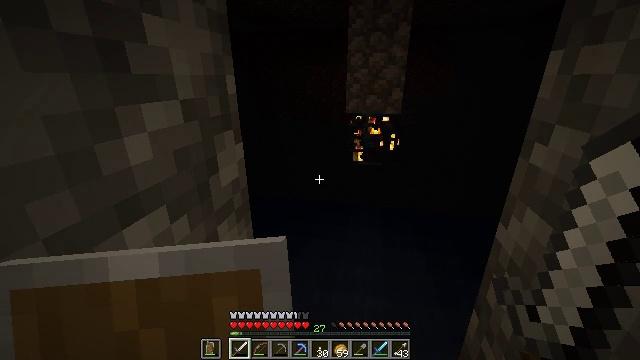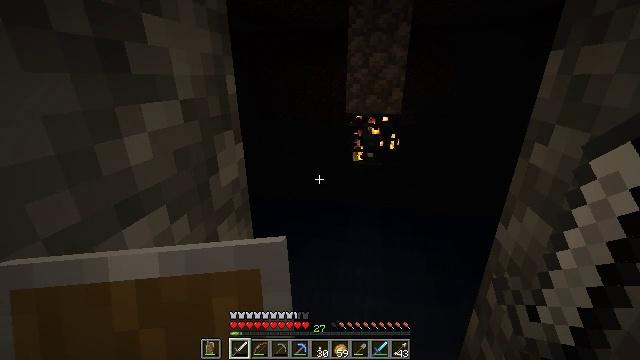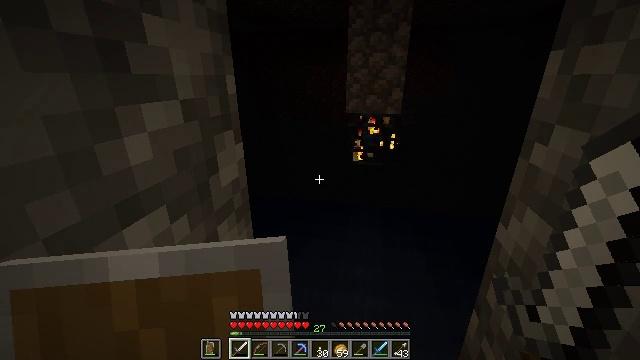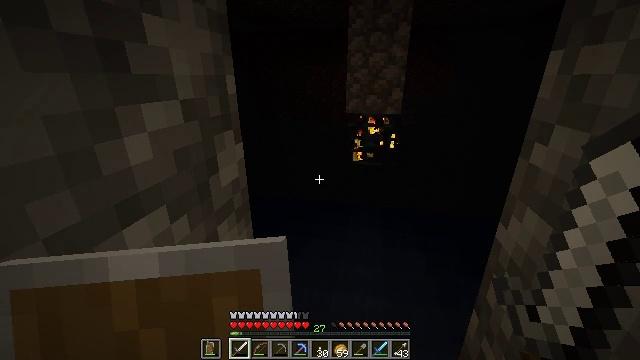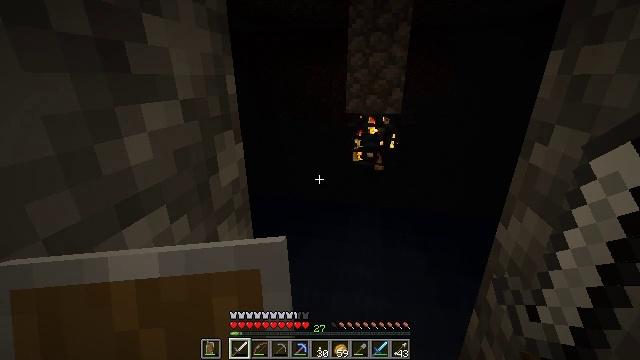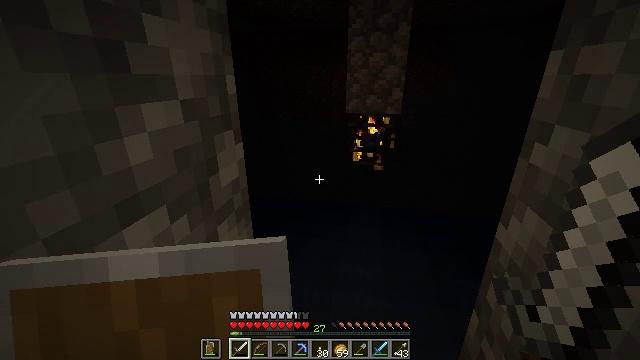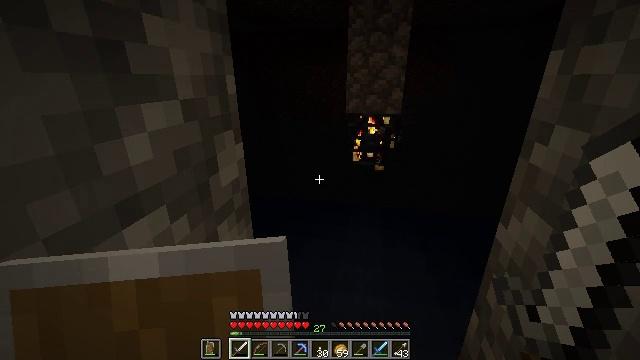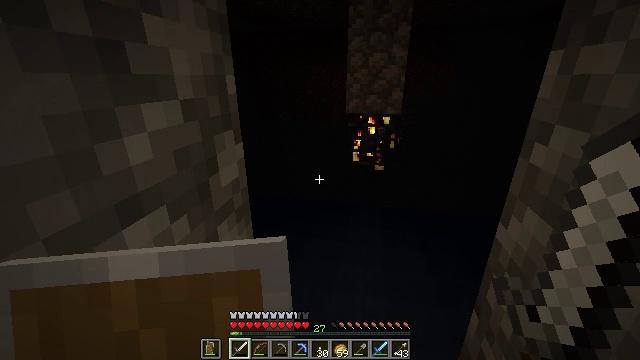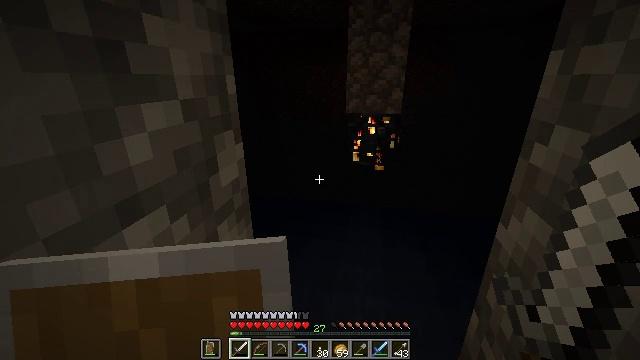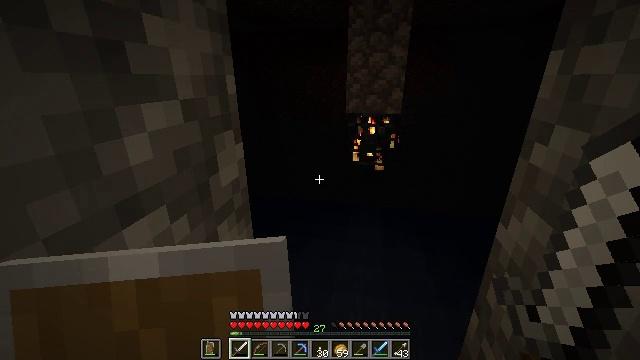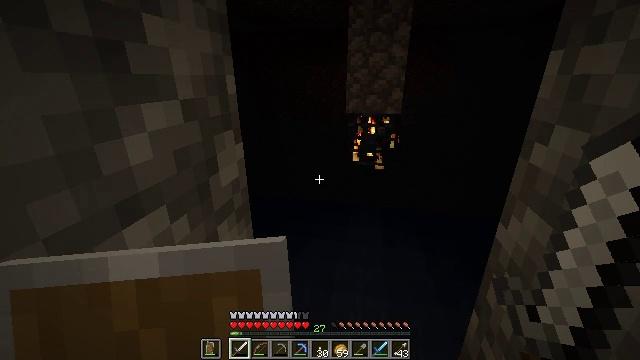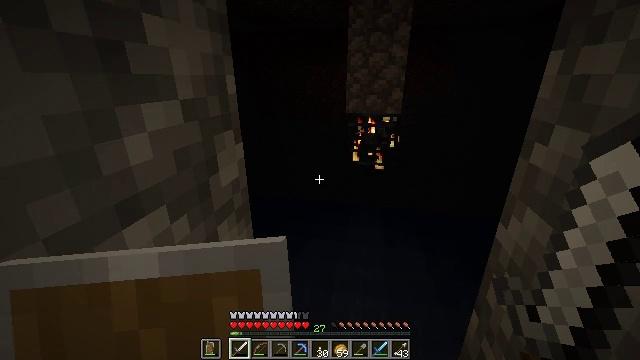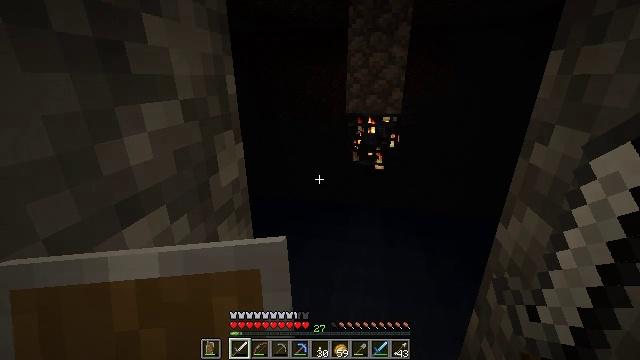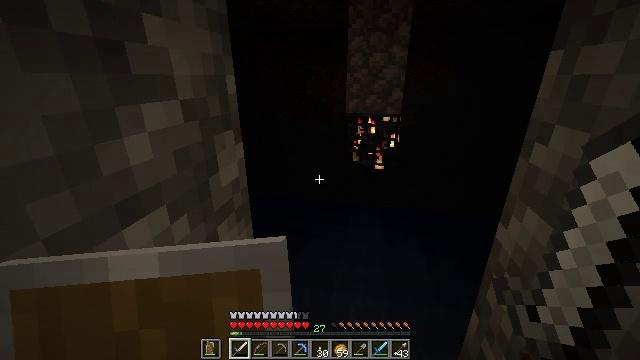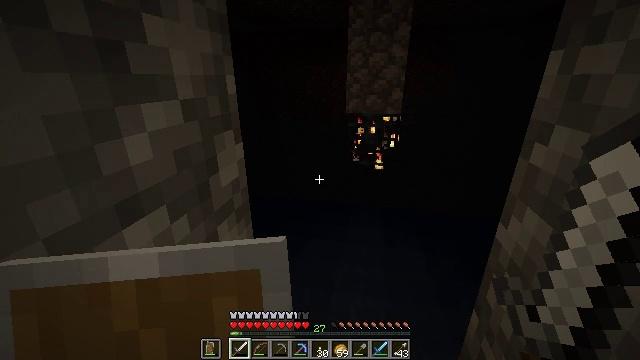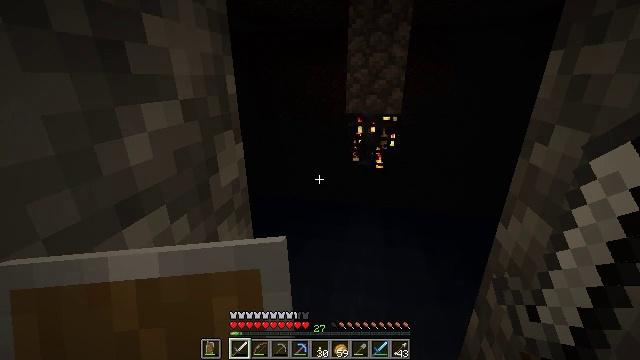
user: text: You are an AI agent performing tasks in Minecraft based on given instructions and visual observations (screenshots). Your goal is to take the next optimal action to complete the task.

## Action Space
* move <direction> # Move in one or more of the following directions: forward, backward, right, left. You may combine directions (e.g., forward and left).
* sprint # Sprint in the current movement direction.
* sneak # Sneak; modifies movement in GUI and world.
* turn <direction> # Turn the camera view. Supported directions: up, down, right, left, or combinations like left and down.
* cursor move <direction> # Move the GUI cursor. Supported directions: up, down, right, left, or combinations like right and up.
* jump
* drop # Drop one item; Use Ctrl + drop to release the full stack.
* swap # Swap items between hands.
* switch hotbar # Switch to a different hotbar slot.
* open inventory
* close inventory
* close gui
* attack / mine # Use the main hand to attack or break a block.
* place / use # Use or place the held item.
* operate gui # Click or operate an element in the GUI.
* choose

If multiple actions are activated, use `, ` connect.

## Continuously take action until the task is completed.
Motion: motion action
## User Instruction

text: Remove an iron sword from the inventory.
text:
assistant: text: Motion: no_op
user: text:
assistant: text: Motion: no_op
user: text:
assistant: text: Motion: no_op
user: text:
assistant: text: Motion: no_op
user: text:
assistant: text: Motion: no_op
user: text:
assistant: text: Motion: no_op
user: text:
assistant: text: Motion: no_op
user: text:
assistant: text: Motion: no_op
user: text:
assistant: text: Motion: no_op
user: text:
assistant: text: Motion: no_op
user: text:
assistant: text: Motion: no_op
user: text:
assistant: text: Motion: no_op
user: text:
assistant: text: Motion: no_op
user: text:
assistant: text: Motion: no_op
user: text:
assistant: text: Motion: no_op
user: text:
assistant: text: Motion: no_op
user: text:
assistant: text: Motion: no_op
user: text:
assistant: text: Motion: no_op
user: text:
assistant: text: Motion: no_op
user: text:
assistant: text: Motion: no_op
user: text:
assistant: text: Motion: no_op
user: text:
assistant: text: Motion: no_op
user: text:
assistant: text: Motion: no_op
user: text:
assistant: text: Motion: no_op
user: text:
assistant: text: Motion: no_op
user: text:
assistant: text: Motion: no_op
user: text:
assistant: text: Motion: no_op
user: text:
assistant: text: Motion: no_op
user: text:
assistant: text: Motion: no_op
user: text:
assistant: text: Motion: no_op